Interaction volume radius: 10 \u00c5
Interaction volume height: 30 \u00c5
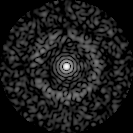
Disorder parameter: 0.8207